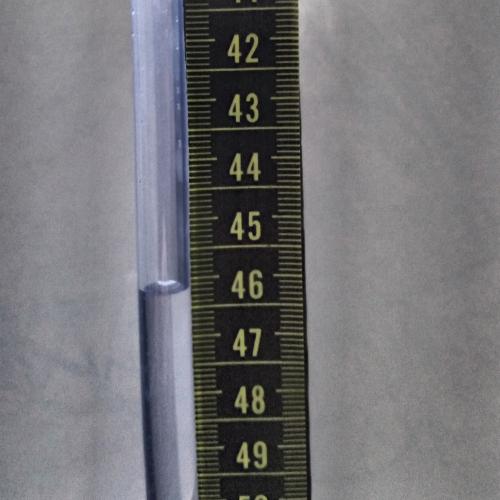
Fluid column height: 46.2 cm